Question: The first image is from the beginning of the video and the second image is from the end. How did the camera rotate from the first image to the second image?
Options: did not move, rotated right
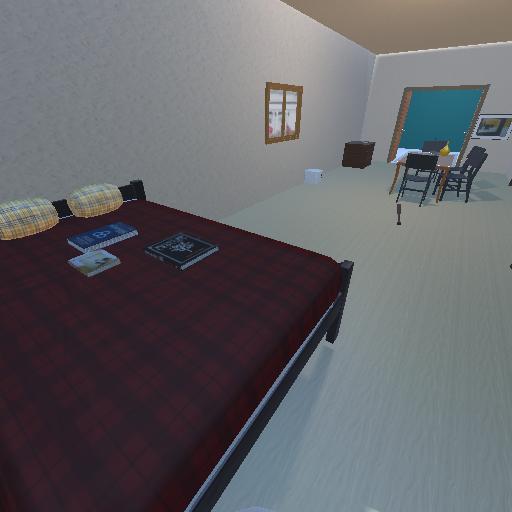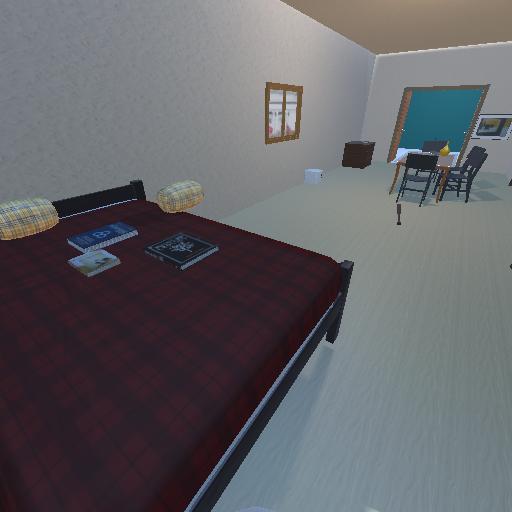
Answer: did not move